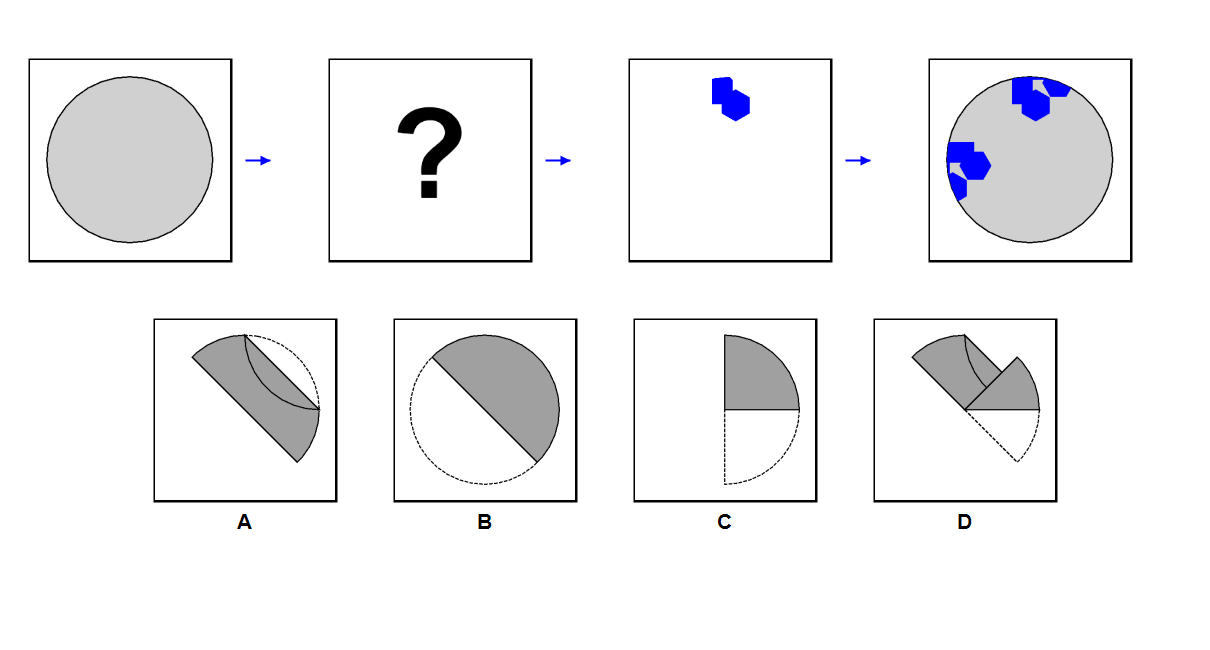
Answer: C